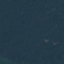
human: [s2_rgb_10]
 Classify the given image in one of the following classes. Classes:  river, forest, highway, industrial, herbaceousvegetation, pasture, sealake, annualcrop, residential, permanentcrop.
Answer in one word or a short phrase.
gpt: Forest